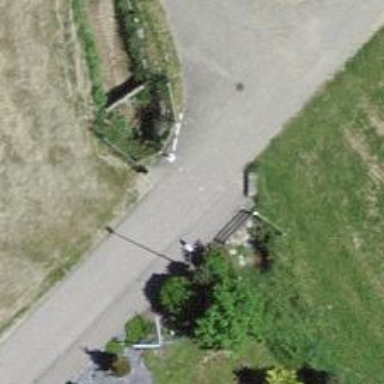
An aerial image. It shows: Bollard barrier.